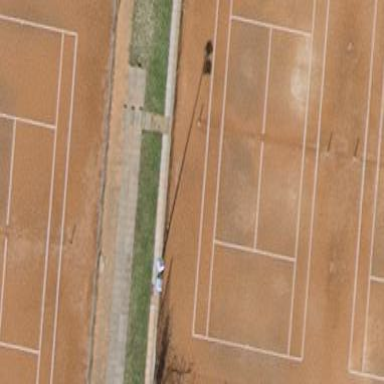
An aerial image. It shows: Tennis court on pitch.